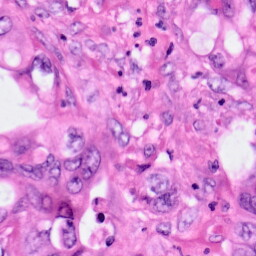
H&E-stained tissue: Pancreatic